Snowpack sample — Snodgrass Mountain, Crested Butte, Colorado (2/4/25, 12:06 PM MST)
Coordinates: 38.923, -106.968
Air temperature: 35 °F
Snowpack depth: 80 cm
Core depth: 80 cm
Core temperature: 32 °F
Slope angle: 14°, slope face: 78°
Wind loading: low
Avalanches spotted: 0
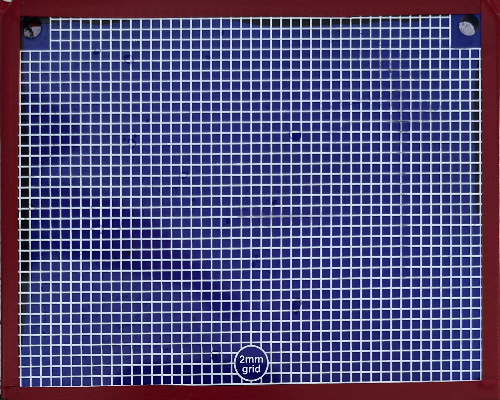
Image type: profile
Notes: No avalanches nearby, unusually warm weather for the last month reported by residents, Collected 25 yards from treeline